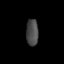
Tissue: lung
Cell type: Epithelial cells
Senescence score: 0.1524
Nuclear area (px): 312
Mean DAPI intensity: 74.612